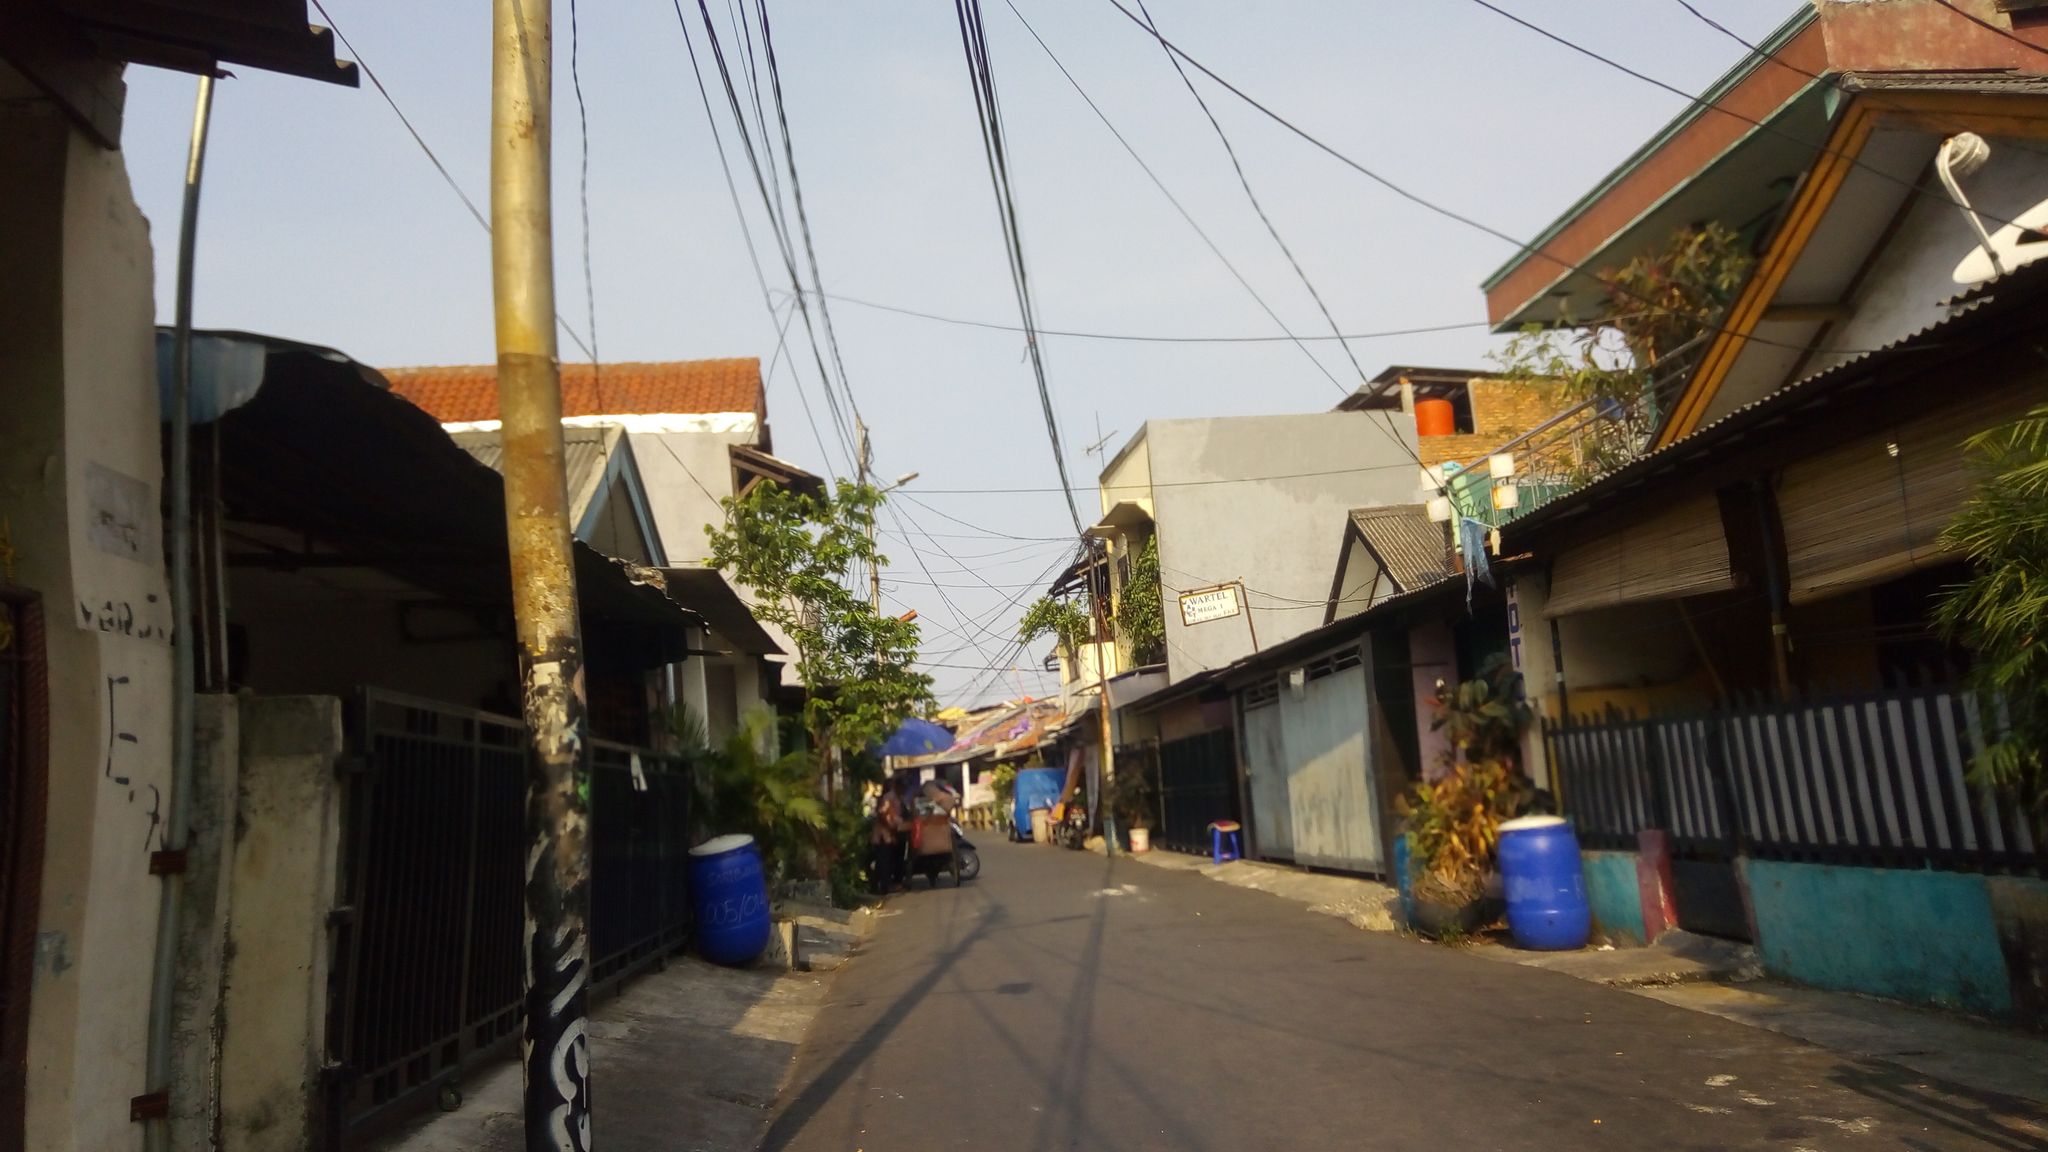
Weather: clear
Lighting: day
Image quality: good
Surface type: walking surface
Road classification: residential
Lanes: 1
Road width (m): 1.5
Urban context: urban centre
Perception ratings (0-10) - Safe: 4.01, Lively: 5.83, Beautiful: 3.21, Boring: 3.89, Depressing: 5.19, Wealthy: 1.42